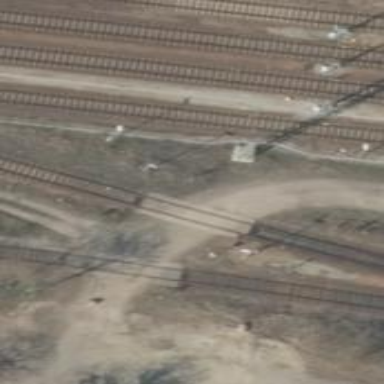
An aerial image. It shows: Level crossing along the railway.